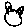
Label: cat